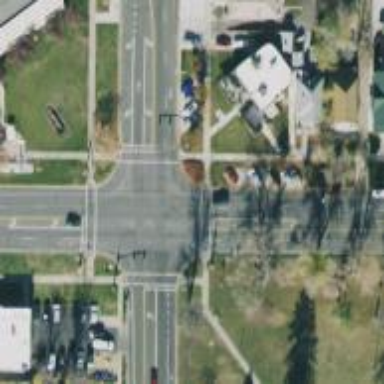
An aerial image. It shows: Asphalt footway with lined crossing markings.